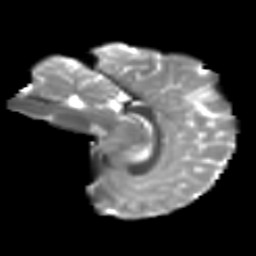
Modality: T2w
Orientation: sagittal
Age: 9
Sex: male
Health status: ill
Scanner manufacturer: ge
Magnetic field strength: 3 T
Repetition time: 6.752 s
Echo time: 0.079 s